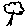
Label: tree